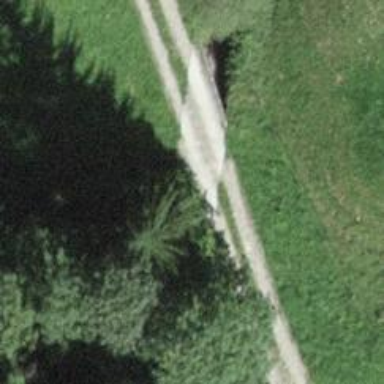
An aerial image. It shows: Gravel track with grade 2 quality.